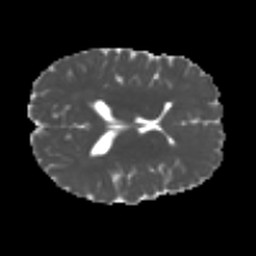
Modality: MD
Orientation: axial
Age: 24
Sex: female
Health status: ill
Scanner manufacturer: siemens
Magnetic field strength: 3 T
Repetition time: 6.5 s
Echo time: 0.062 s